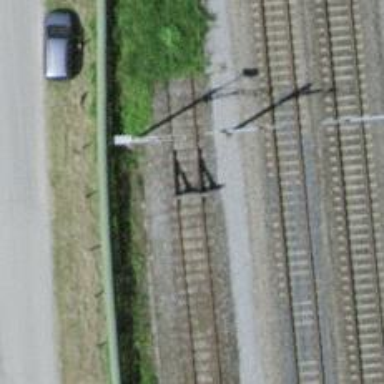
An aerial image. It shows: Railway buffer stop.